Question: I two buttons as pictured below. I am navigating users to the registration page using 'history.push' using this code. I want to pass some sort of data to the 'Registration' page like if the user is a "volunteer" or "good cause" based on the button click. I know that it is relatively simple but I cannot figure it out. Thanks.

'''
let history = useHistory();
const handleClickRegistration = () => {
history.push({
pathname: '/Registration',
});
};
'''
This is where I am calling the function
'''
type="submit"
variant="contained"
id="volunteer"
className={classes.button}
style={{margin: 8}}
onClick={handleClickRegistration}
>
Register as a Volunteer
</Button>
'''
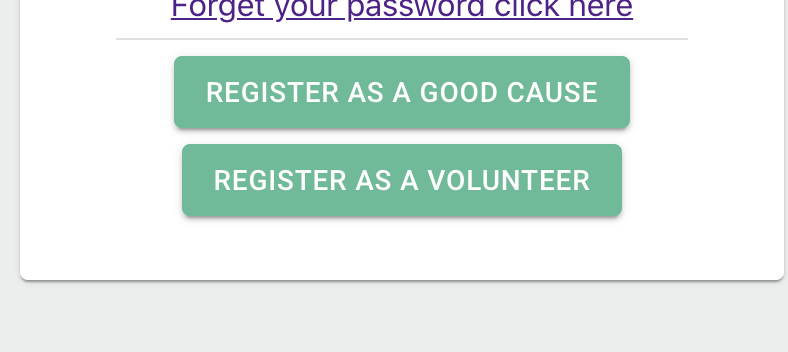
Answer: if you are using the same function on both buttons then use it like
'''
<Button onClick={()=> handleClickRegistration("volunteer")} >Register as a
Volunteer</Button>
<Button onClick={()=> handleClickRegistration("good_cause")} >Register as a
Good Cause</Button>
'''
and in handleClickRegistration function send a state in history.push method
'''
const handleClickRegistration = (userType) => {
history.push({
pathname: '/Registration',
state: { userType: userType }
});
};
'''
which you can get in Registration rotue